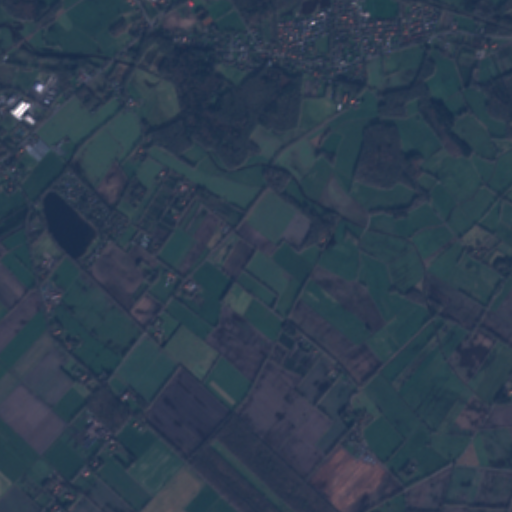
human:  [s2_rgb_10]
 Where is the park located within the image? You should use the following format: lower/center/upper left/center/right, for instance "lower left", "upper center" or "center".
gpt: The park is located in the upper of the image.
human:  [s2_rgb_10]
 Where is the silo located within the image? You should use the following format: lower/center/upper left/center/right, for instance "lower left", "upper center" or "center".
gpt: The silo is located in the center left of the image.
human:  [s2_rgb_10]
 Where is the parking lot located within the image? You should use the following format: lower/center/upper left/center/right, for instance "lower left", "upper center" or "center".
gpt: There is no parking lot in the image.